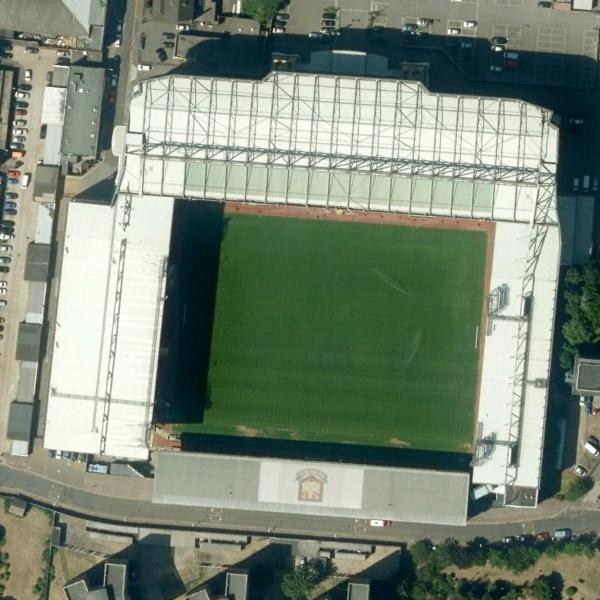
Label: Stadium